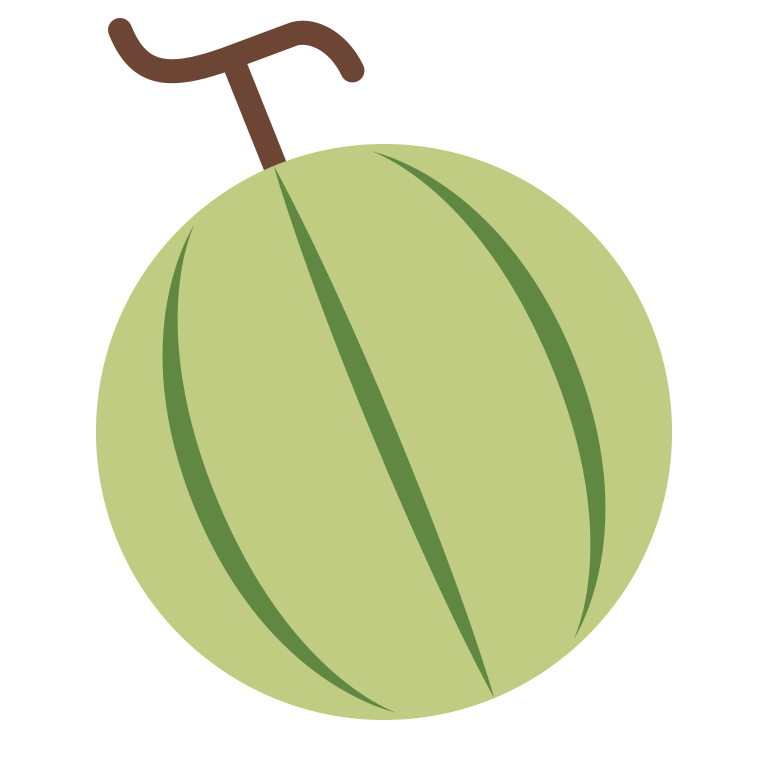
melon flat